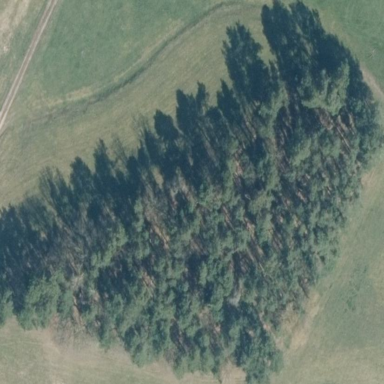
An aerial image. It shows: Forest area.